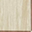
Piece: xx